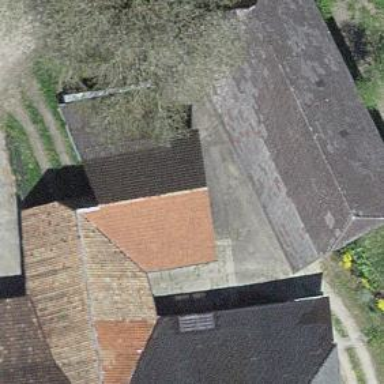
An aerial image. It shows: Shed.